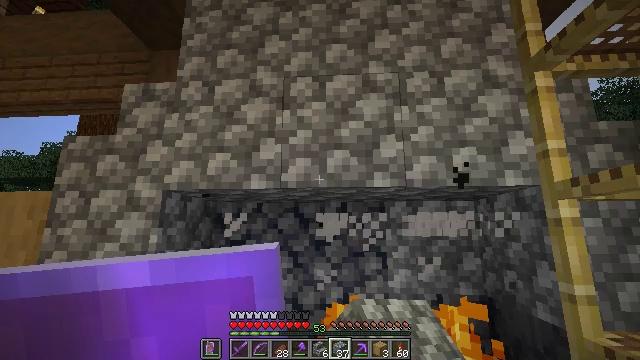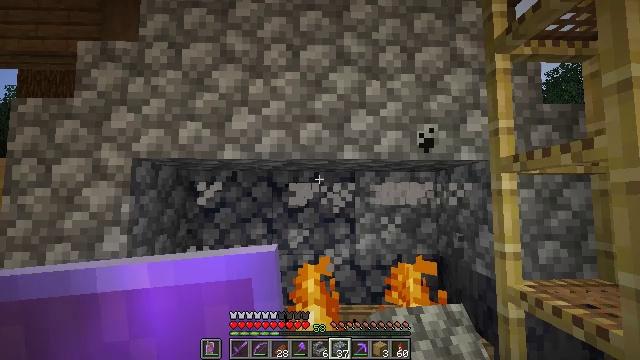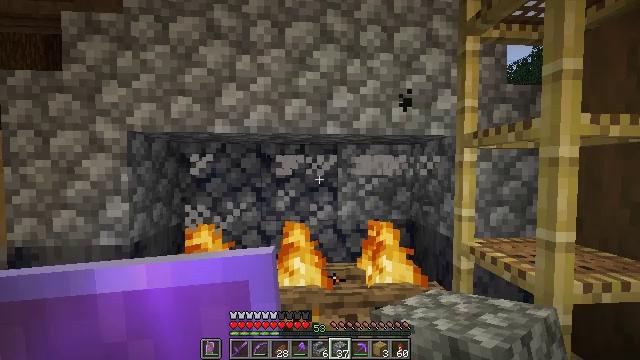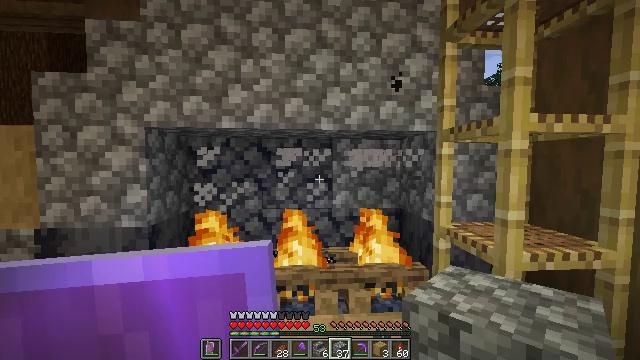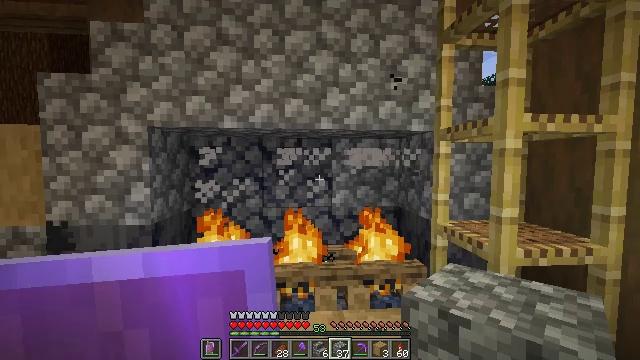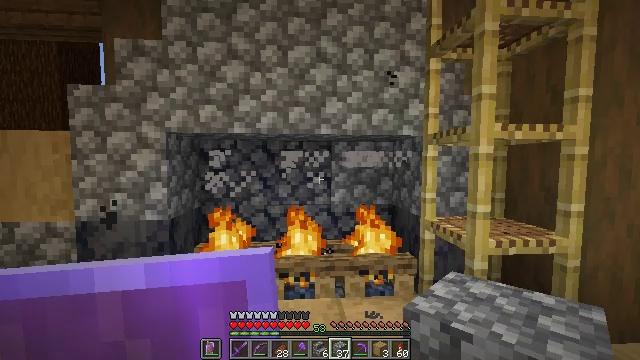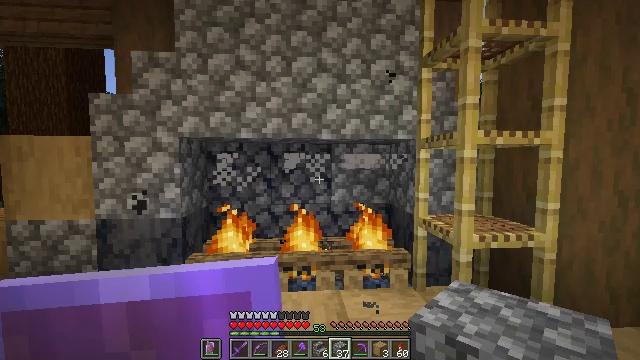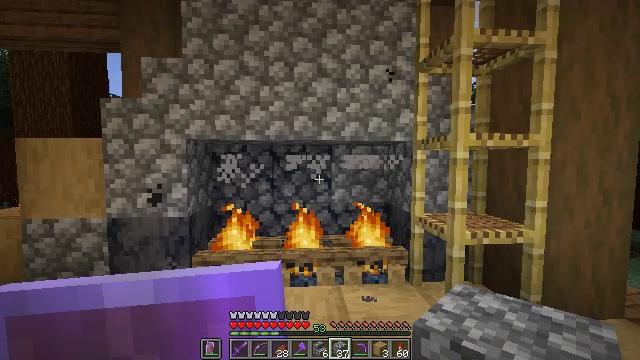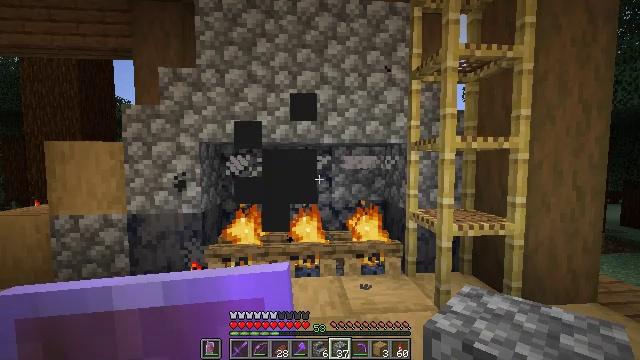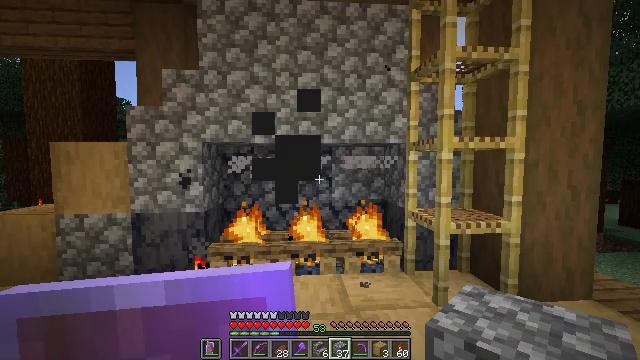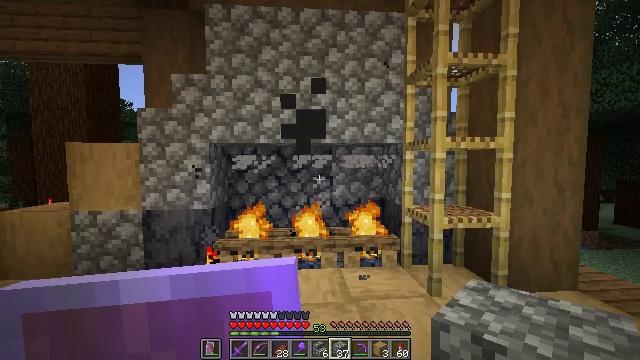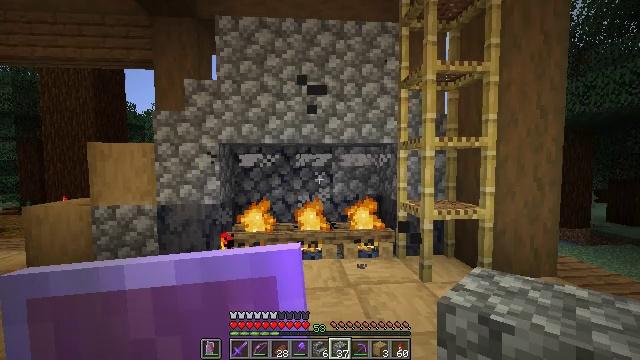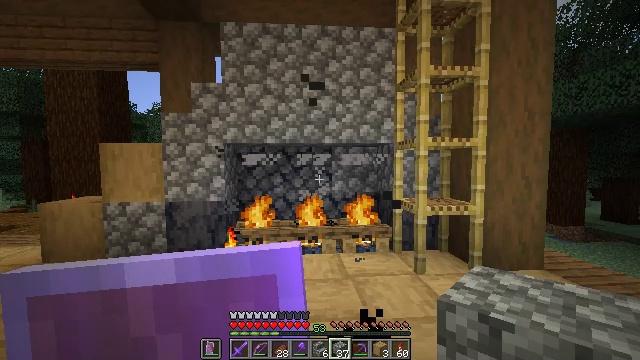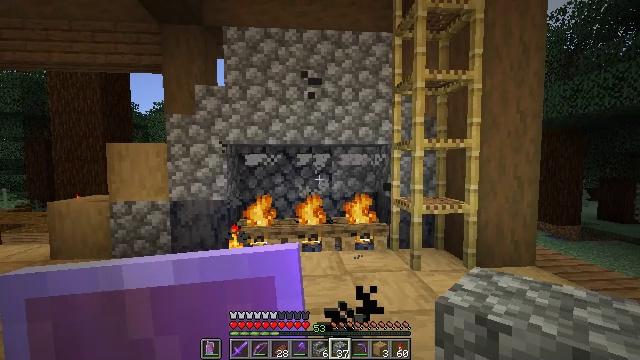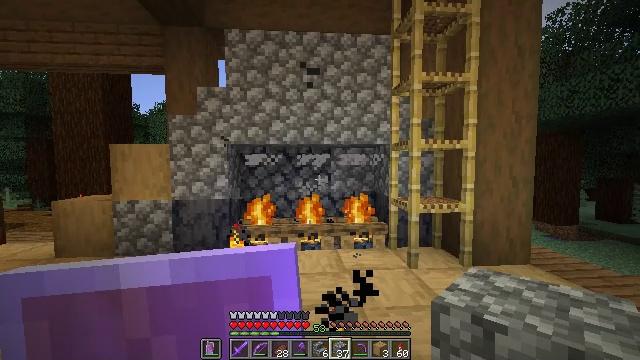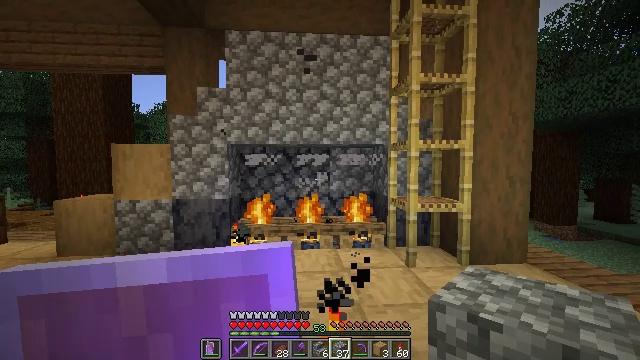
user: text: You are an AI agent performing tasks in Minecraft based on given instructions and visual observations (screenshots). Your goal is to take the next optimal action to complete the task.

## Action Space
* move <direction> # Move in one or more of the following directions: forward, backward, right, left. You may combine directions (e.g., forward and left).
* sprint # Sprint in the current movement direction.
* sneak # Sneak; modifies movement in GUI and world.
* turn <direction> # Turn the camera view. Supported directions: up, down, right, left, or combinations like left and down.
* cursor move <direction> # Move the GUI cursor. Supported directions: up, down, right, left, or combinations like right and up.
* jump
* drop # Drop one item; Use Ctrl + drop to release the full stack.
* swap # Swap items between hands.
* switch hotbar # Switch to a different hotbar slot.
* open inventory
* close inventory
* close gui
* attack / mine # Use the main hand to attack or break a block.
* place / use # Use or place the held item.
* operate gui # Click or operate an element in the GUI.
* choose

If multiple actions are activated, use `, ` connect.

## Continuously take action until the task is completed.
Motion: motion action
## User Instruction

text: Collect cobblestone blocks for construction.
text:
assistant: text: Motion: move back, turn right and down
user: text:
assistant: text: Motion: move back, turn right and down
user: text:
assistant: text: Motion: move back, turn down
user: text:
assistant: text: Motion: move back
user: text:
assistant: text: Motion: move back
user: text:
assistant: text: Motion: move back
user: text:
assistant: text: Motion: move back
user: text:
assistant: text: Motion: move back
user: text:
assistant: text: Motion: move back
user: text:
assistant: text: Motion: move back
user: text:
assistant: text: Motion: move back
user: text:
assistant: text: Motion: move back
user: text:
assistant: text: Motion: no_op
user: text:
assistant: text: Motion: no_op
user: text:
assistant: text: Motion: no_op
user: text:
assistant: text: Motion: no_op
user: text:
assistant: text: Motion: no_op
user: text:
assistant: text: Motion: no_op
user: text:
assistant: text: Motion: no_op
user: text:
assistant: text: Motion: no_op
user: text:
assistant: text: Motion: no_op
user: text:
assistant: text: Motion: no_op
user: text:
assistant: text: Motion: no_op
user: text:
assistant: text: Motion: no_op
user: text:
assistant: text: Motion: no_op
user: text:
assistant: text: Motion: no_op
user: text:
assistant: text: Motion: no_op
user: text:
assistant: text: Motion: no_op
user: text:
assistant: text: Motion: no_op
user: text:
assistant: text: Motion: no_op